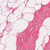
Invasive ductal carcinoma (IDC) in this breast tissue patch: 0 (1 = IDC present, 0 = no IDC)